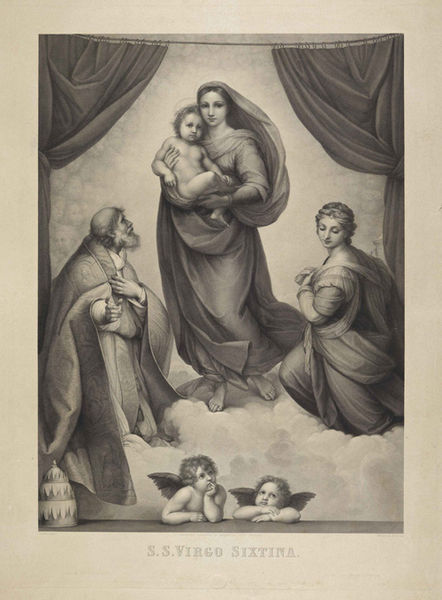
Titel: S. S. Virgo Sixtina
Künstler: Moritz Steinla
Standort: Karlsruhe
Institution: Staatliche Kunsthalle Karlsruhe
Schlagwörter: flügel, himmel, mann, nackt, umhang, wolken, fenster, frau, grau, köpfe, schwarz, weiss, zeichnung, schleier, tuch, wolke, bart, mütze, falten, rahmen, tragen, vorhang, gewand, mantel, kind, mutter, krone, engel, putte, putto, füße, papier, baby, bischof, papst, vorhänge, barfuß, druck, jungfrau, radierung, stich, knien, entwurf, kranz, kopie, altar, heiligenschein, christus, jesus, geistliche, mitra, tiara, heilige, anbeten, vorhand, dresden, jünger, heilig, putten, maria, kupferstich, madonna, magdalena, reproduktion, putti, petrus, altarbild, josef, michelangelo, vierge, da vinci, jesuskind, stifter, nuage, raffael, barbara, apostel, ange, botticelli, dreieinigkeit, sixtinische kapelle, sixtina, papoer, butten, saint, heilige maria, gardinenstange, raphael, ngel, berühmt, sixtus, annonciation, anne, sixtinisch, virgo, sixtinische madonna, drapée, sixtinische madoonna, sixtine, gardinenringe, saint-anne, sainte-anne, sxtine